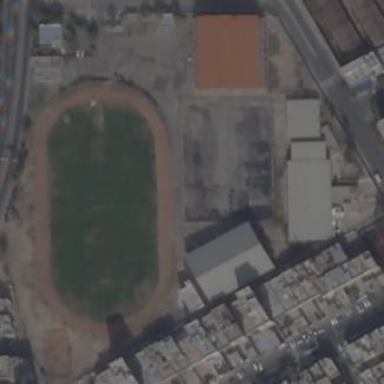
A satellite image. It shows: Stadium for leisure activities on land.